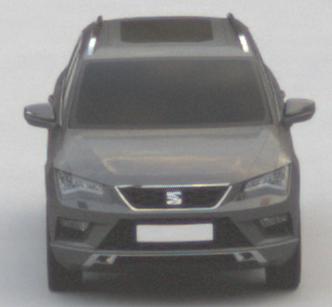
Make: SEAT
Model: Ateca 1.0 TSI Ecomotive
Detailed model: Ateca (5FP)
Model produced from: 2016/08
Model produced until: 2018/08
Doors: 5
Color: gray
Road condition: dry road
Daytime: sunrise or sunset
Contrast: low contrast